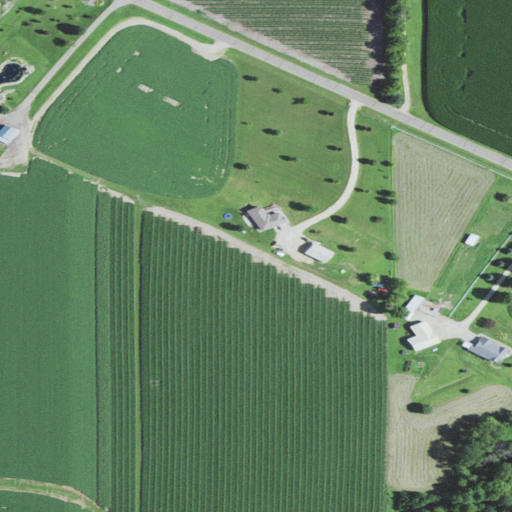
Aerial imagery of valley in Wisconsin named Fox Valley containing cultivated crops, open development, low intensity development, medium intensity development, mixed forest, deciduous forest, and high intensity development